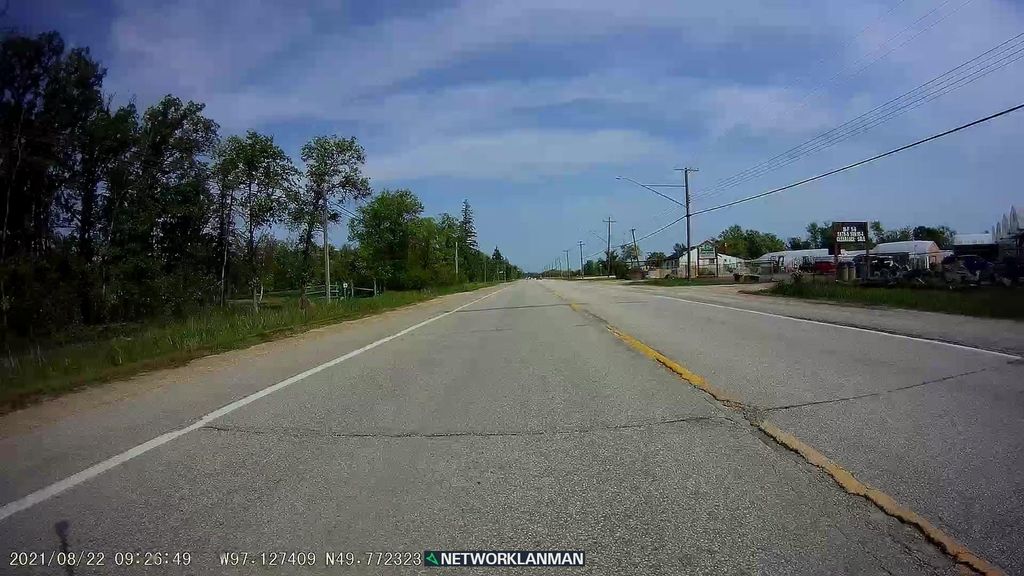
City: winnipeg